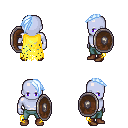
a pixel art fantasy rpg character, male body template, dark elf, purple skin, yellow tattered cape, teal pants, white cyan long mohawk hairstyle, brown shoes, shield, four views (front, back, left, right), 2x2 character sprite sheet, small pixel art, hard edges, no anti-aliasing